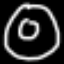
Label: donut